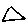
Label: triangle